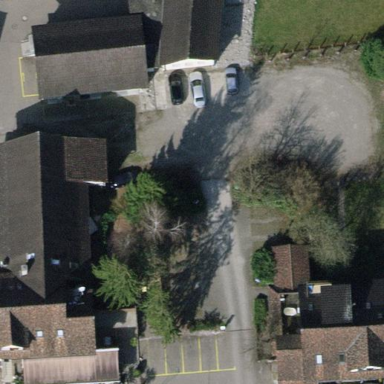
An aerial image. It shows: Parking area with surface.